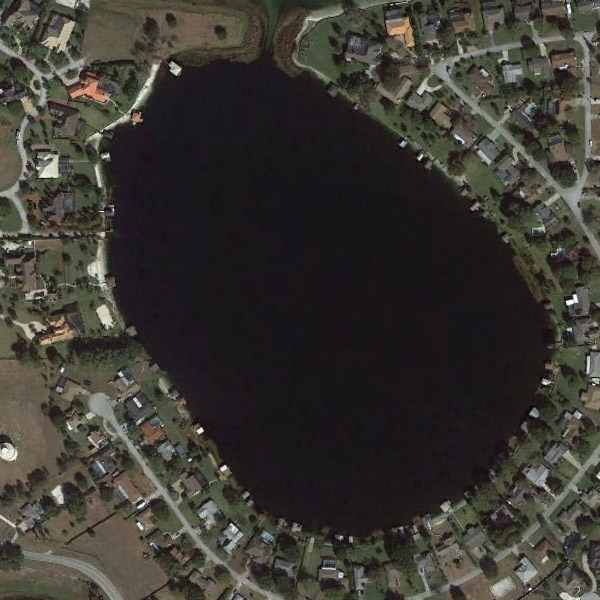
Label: Pond